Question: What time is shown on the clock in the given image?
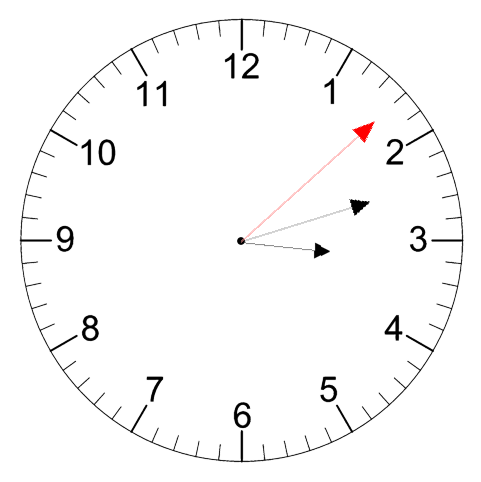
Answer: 03:12:08